Field crop: maize
Growth stage: 2
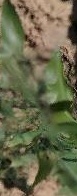
Species: maize